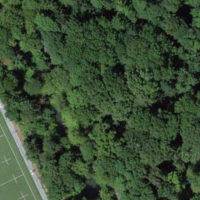
EUNIS habitat code: 53
Species observed at this site:
Allium ursinum
Sorbus aucuparia
Primula vulgaris
Sciurus vulgaris
Erithacus rubecula
Mergus merganser